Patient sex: M
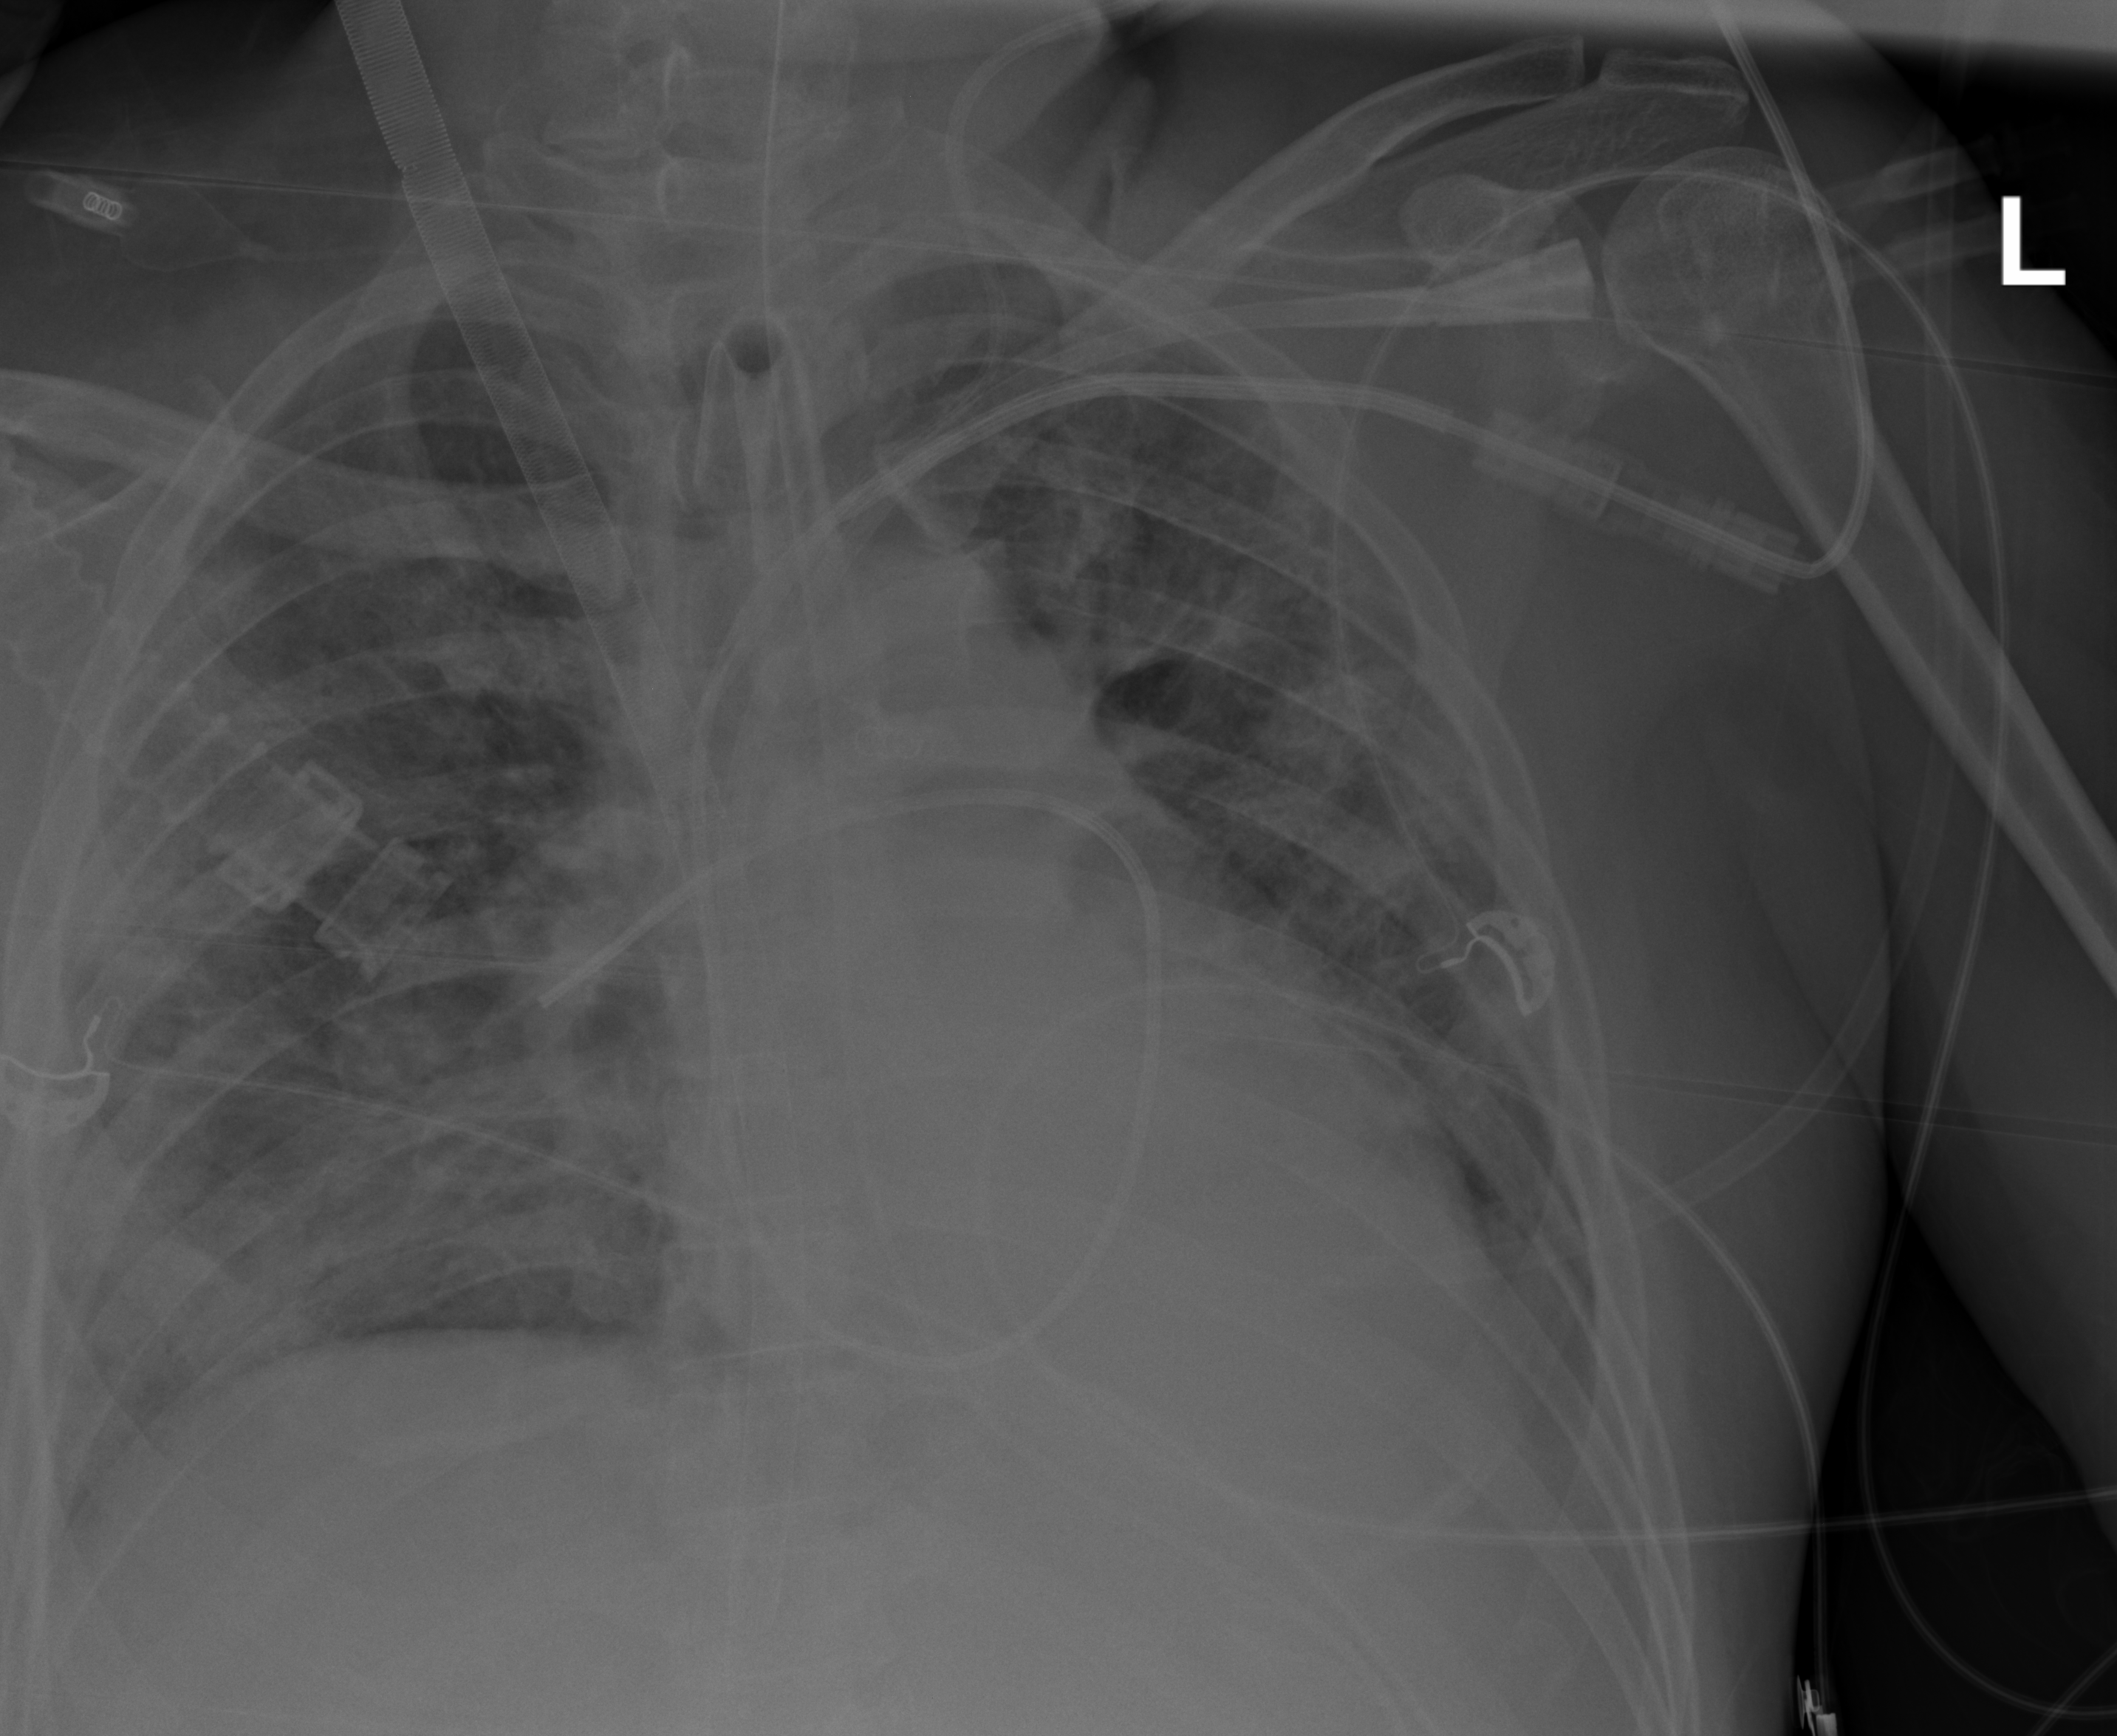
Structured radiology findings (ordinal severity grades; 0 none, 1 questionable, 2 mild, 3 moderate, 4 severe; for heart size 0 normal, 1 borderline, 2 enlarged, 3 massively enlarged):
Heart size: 0
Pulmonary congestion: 1
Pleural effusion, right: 0
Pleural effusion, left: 2
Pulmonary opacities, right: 2
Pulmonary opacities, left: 2
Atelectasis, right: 2
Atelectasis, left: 2